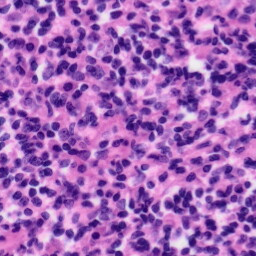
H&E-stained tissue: Tonsil